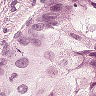
Metastatic tissue present: yes